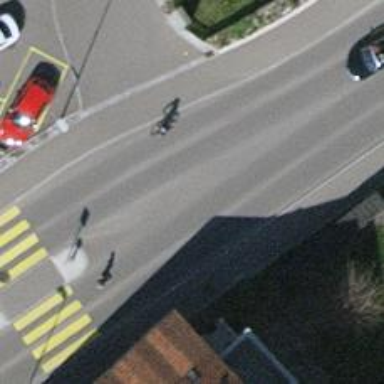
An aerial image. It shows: Secondary road with asphalt surface and sidewalks on both sides.